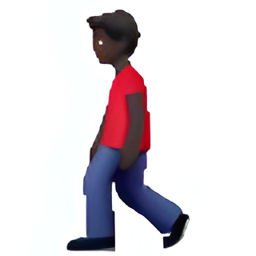
Name: man walking type 6
Emoji: 🚶🏿‍♂️
Group: People & Body
Sub-group: person-activity